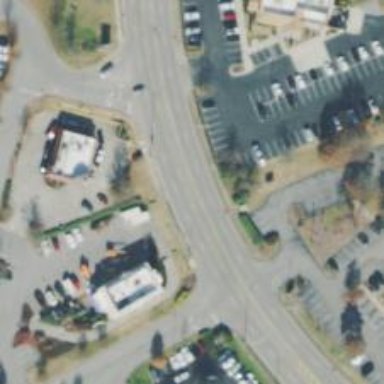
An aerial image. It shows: Unclassified asphalt road lined with retail establishments.